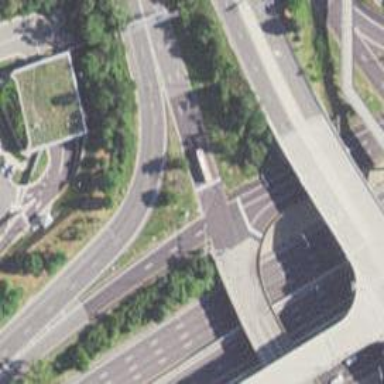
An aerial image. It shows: Secondary link road.